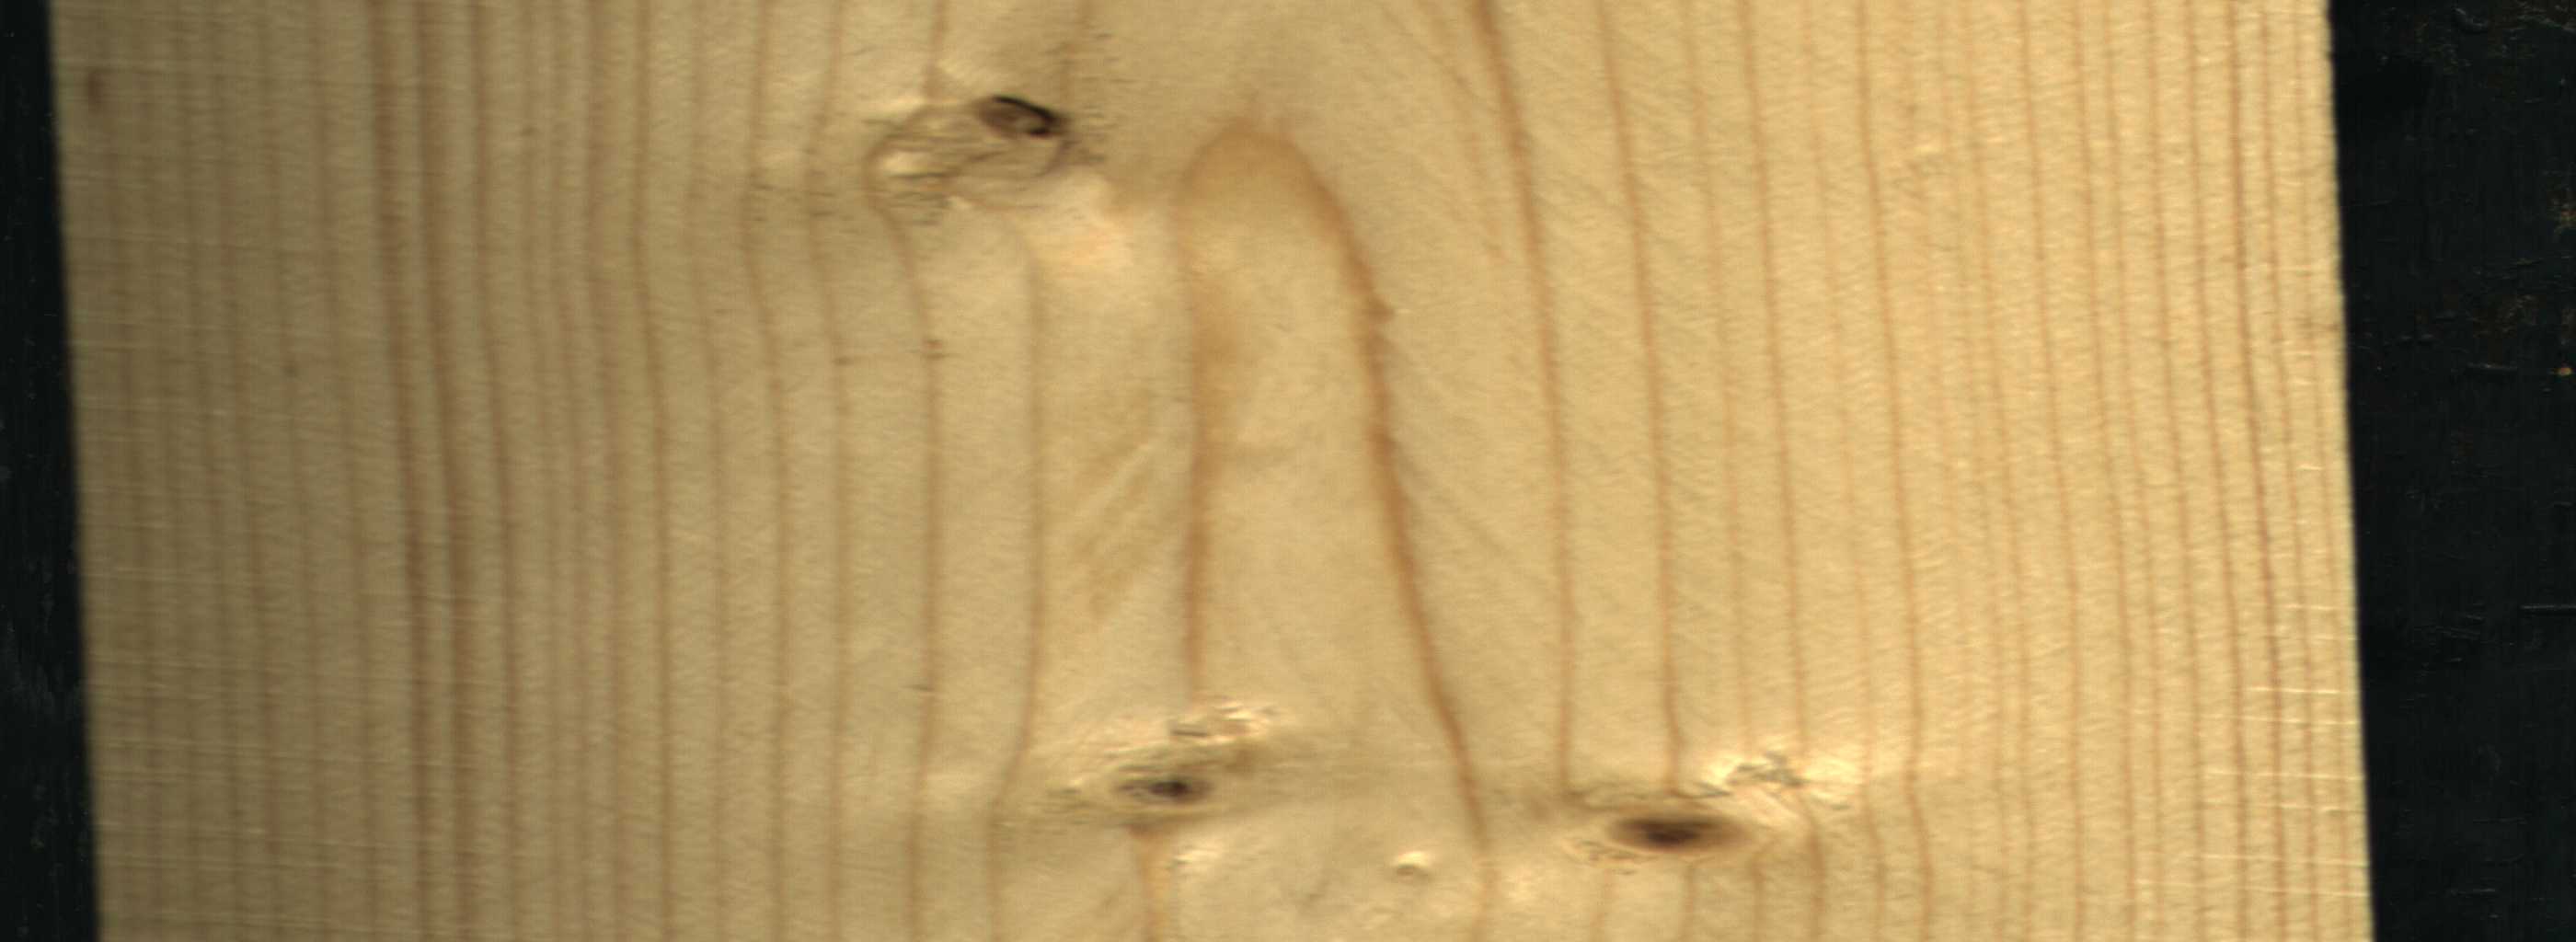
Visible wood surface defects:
Dead_Knot
Live_Knot
Live_Knot